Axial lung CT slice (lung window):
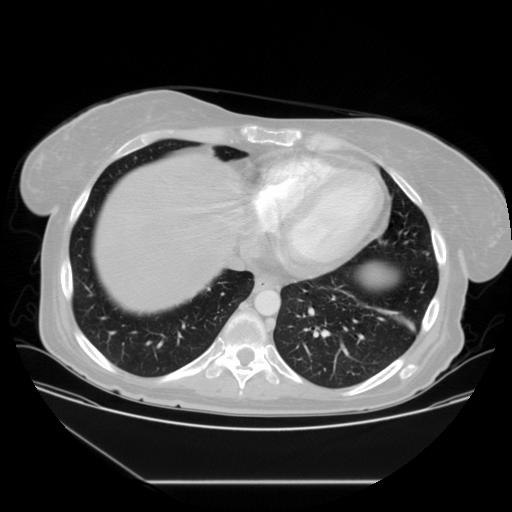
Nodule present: yes
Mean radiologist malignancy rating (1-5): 2